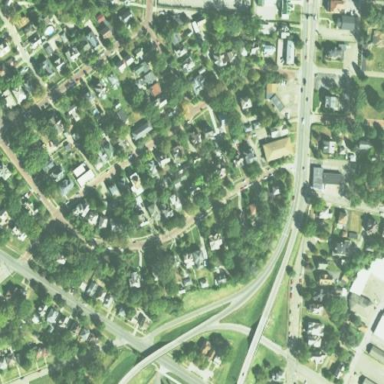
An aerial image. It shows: Neighbourhood designated as historic district.